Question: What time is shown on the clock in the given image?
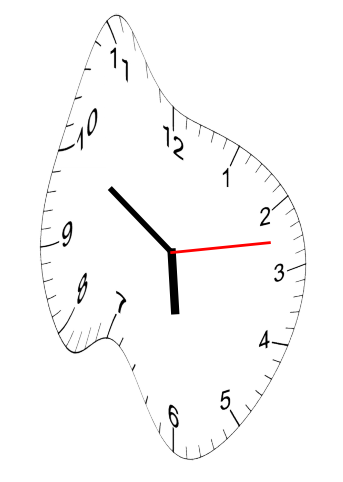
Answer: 05:50:13